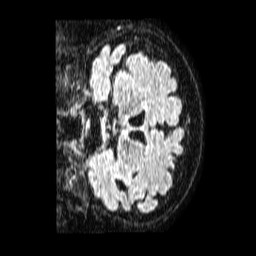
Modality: FLAIR
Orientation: coronal
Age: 72
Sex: female
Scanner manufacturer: philips
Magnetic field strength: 1.5 T
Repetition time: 4.8 s
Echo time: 0.3 s